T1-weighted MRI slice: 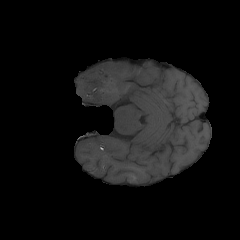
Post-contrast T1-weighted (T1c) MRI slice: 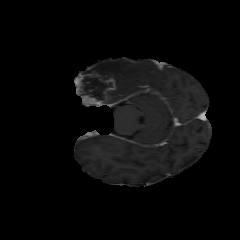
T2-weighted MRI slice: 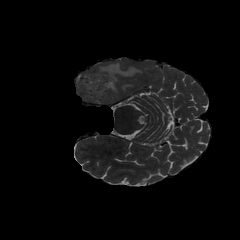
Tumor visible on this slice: yes